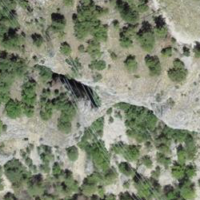
EUNIS habitat code: 45
Species observed at this site:
Ptyonoprogne rupestris
Periparus ater